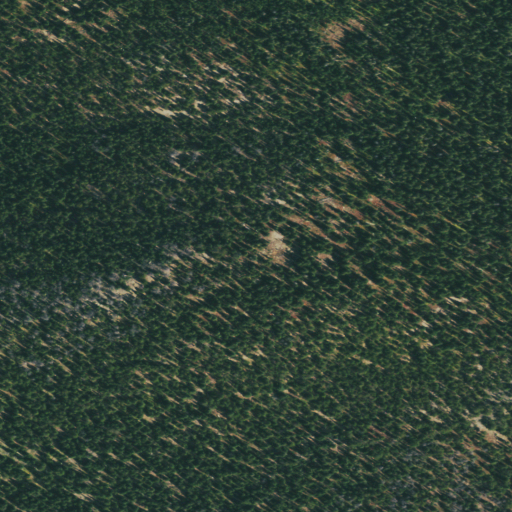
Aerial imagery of mountain in Colorado named Chittenden Mountain containing evergreen forest and shrub